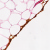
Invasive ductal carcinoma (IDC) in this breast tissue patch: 0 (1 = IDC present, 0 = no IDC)